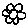
Label: flower